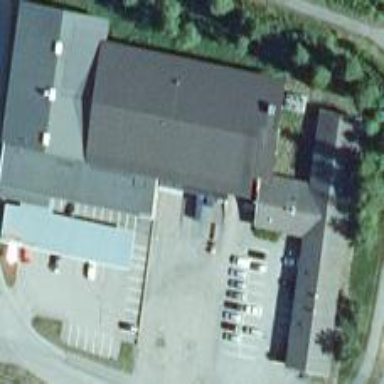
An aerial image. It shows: Commercial building housing wholesale shop.